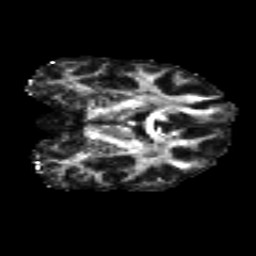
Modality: FA
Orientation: coronal
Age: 29
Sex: female
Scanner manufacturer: siemens
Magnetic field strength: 3 T
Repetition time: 8.8 s
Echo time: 0.085 s